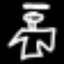
Label: angel